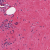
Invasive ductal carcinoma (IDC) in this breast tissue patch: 0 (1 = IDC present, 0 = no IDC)